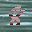
Label: 8